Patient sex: M
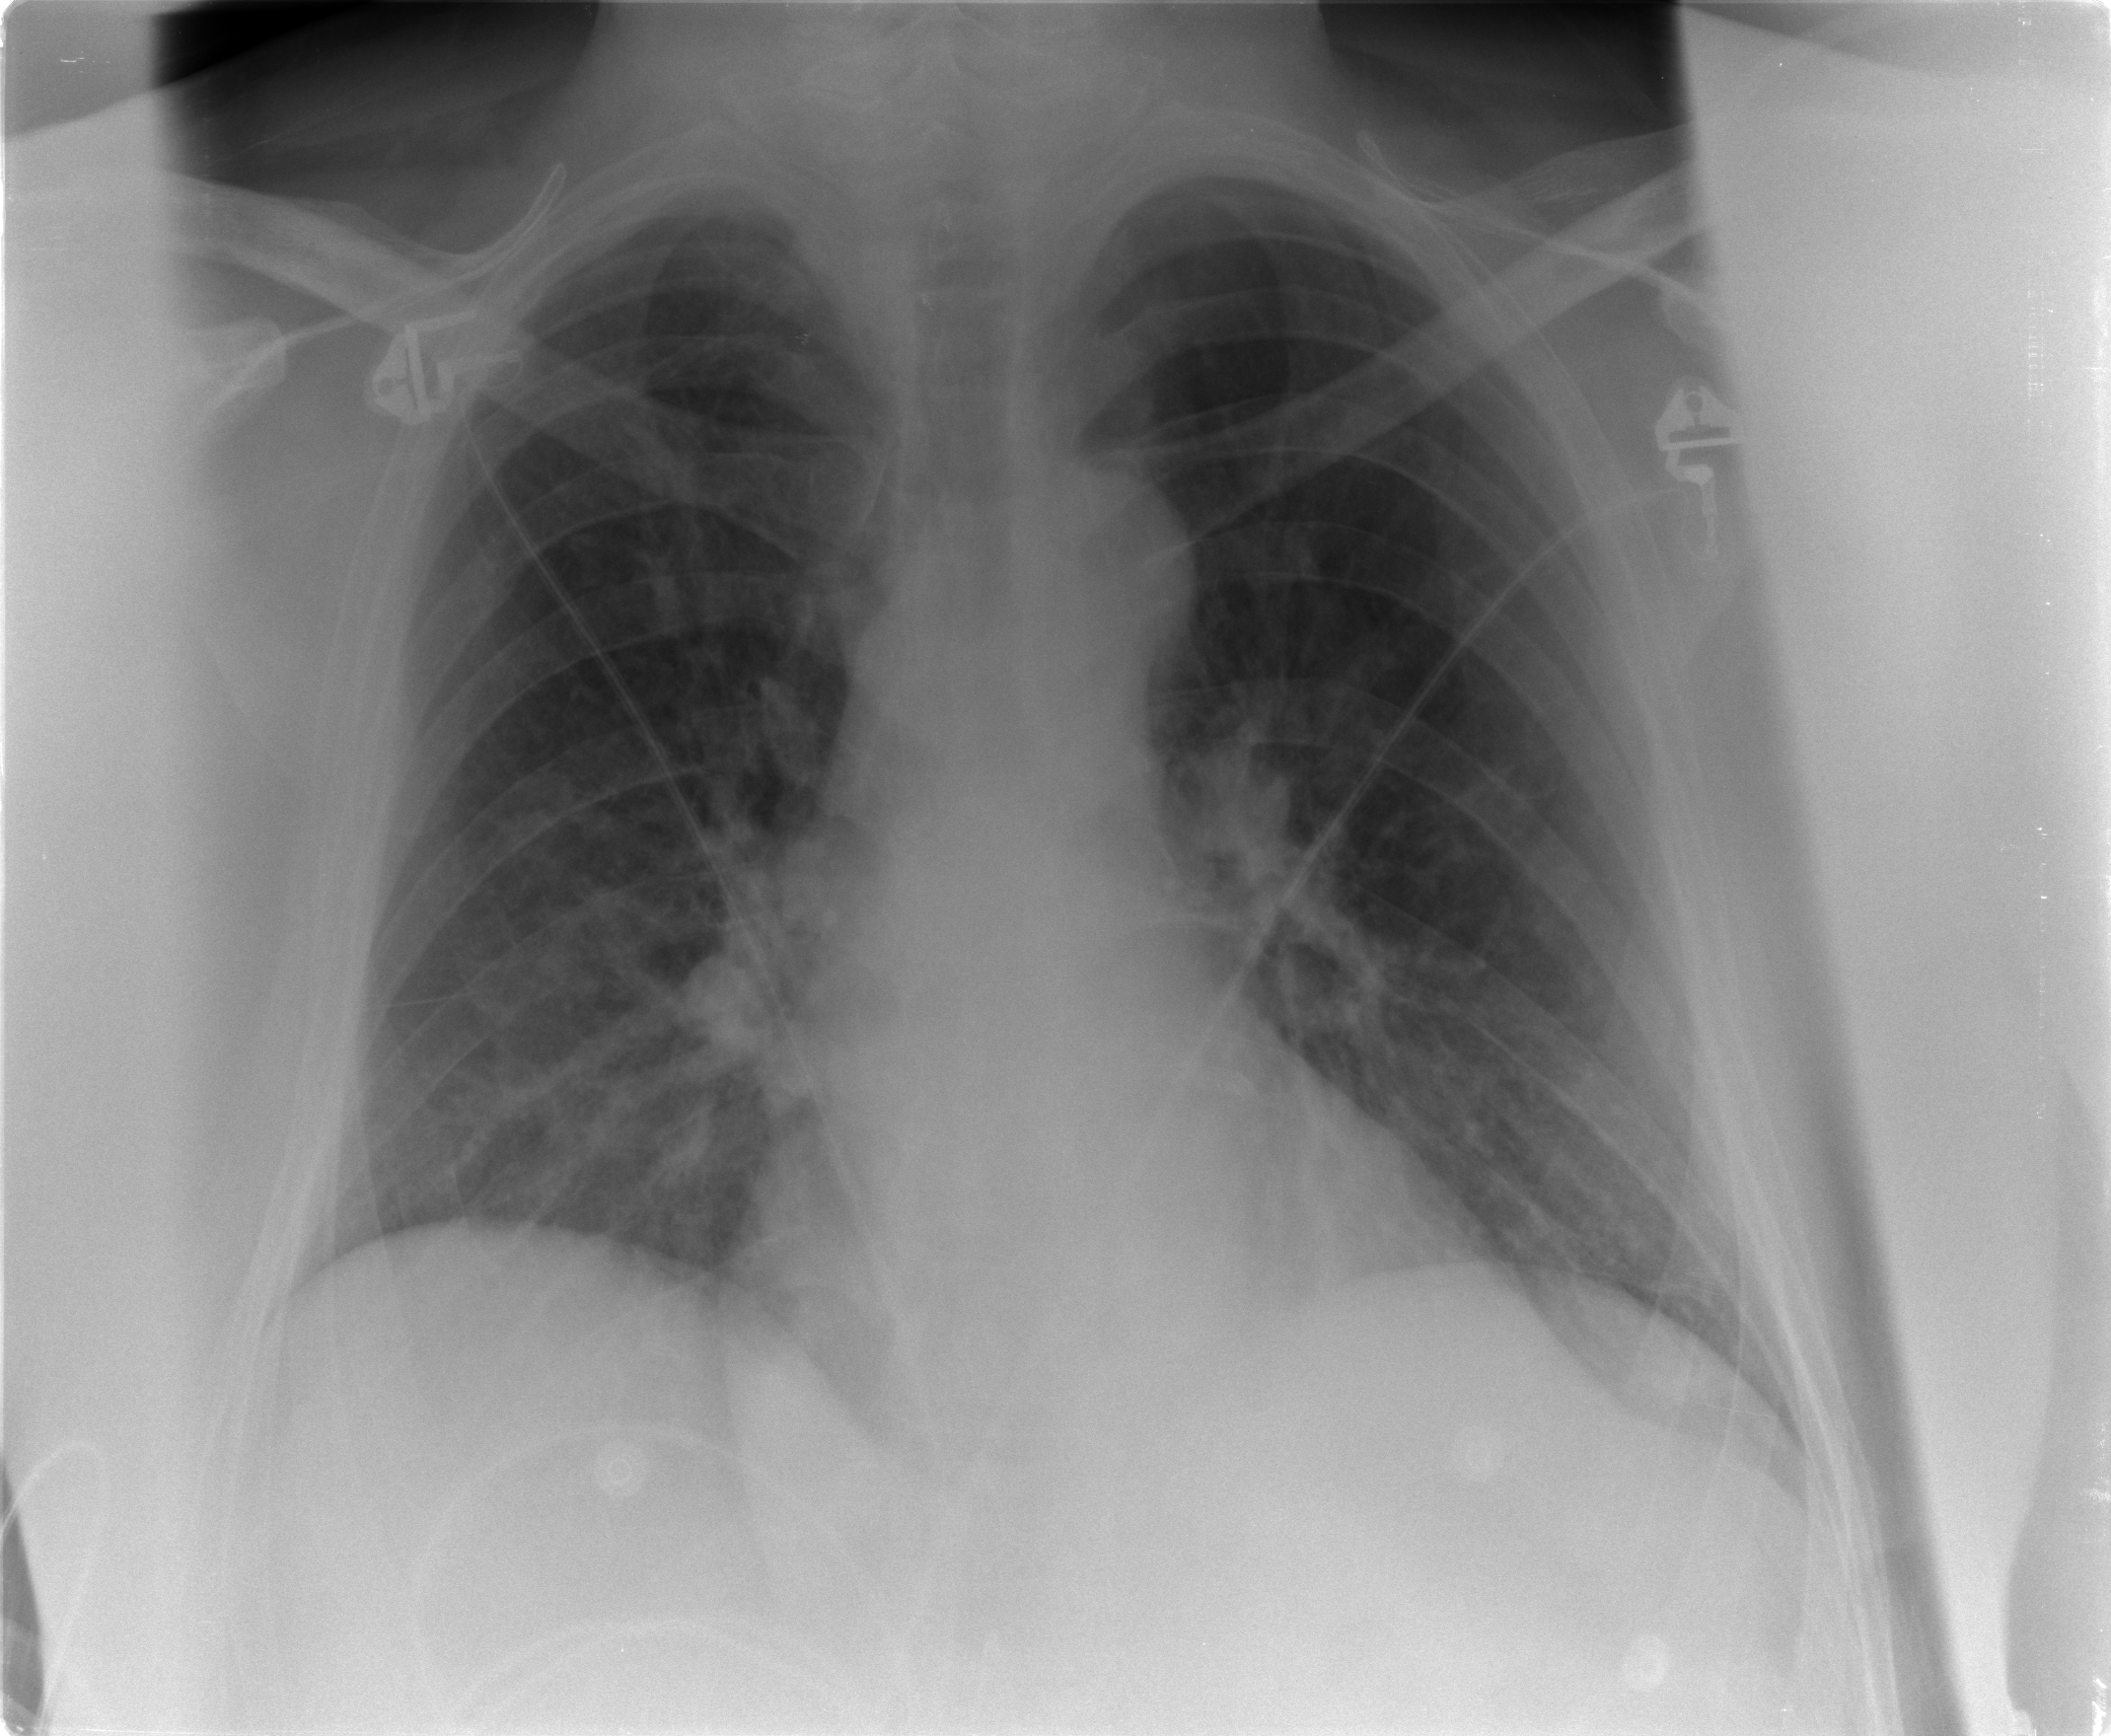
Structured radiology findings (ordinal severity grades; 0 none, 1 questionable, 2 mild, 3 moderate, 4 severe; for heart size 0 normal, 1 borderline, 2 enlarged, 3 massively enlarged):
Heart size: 1
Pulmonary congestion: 0
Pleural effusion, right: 0
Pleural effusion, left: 0
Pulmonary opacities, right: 0
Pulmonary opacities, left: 0
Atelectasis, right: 2
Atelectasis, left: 2